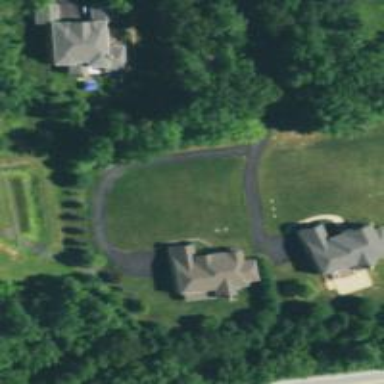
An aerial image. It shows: Driveway.